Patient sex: F
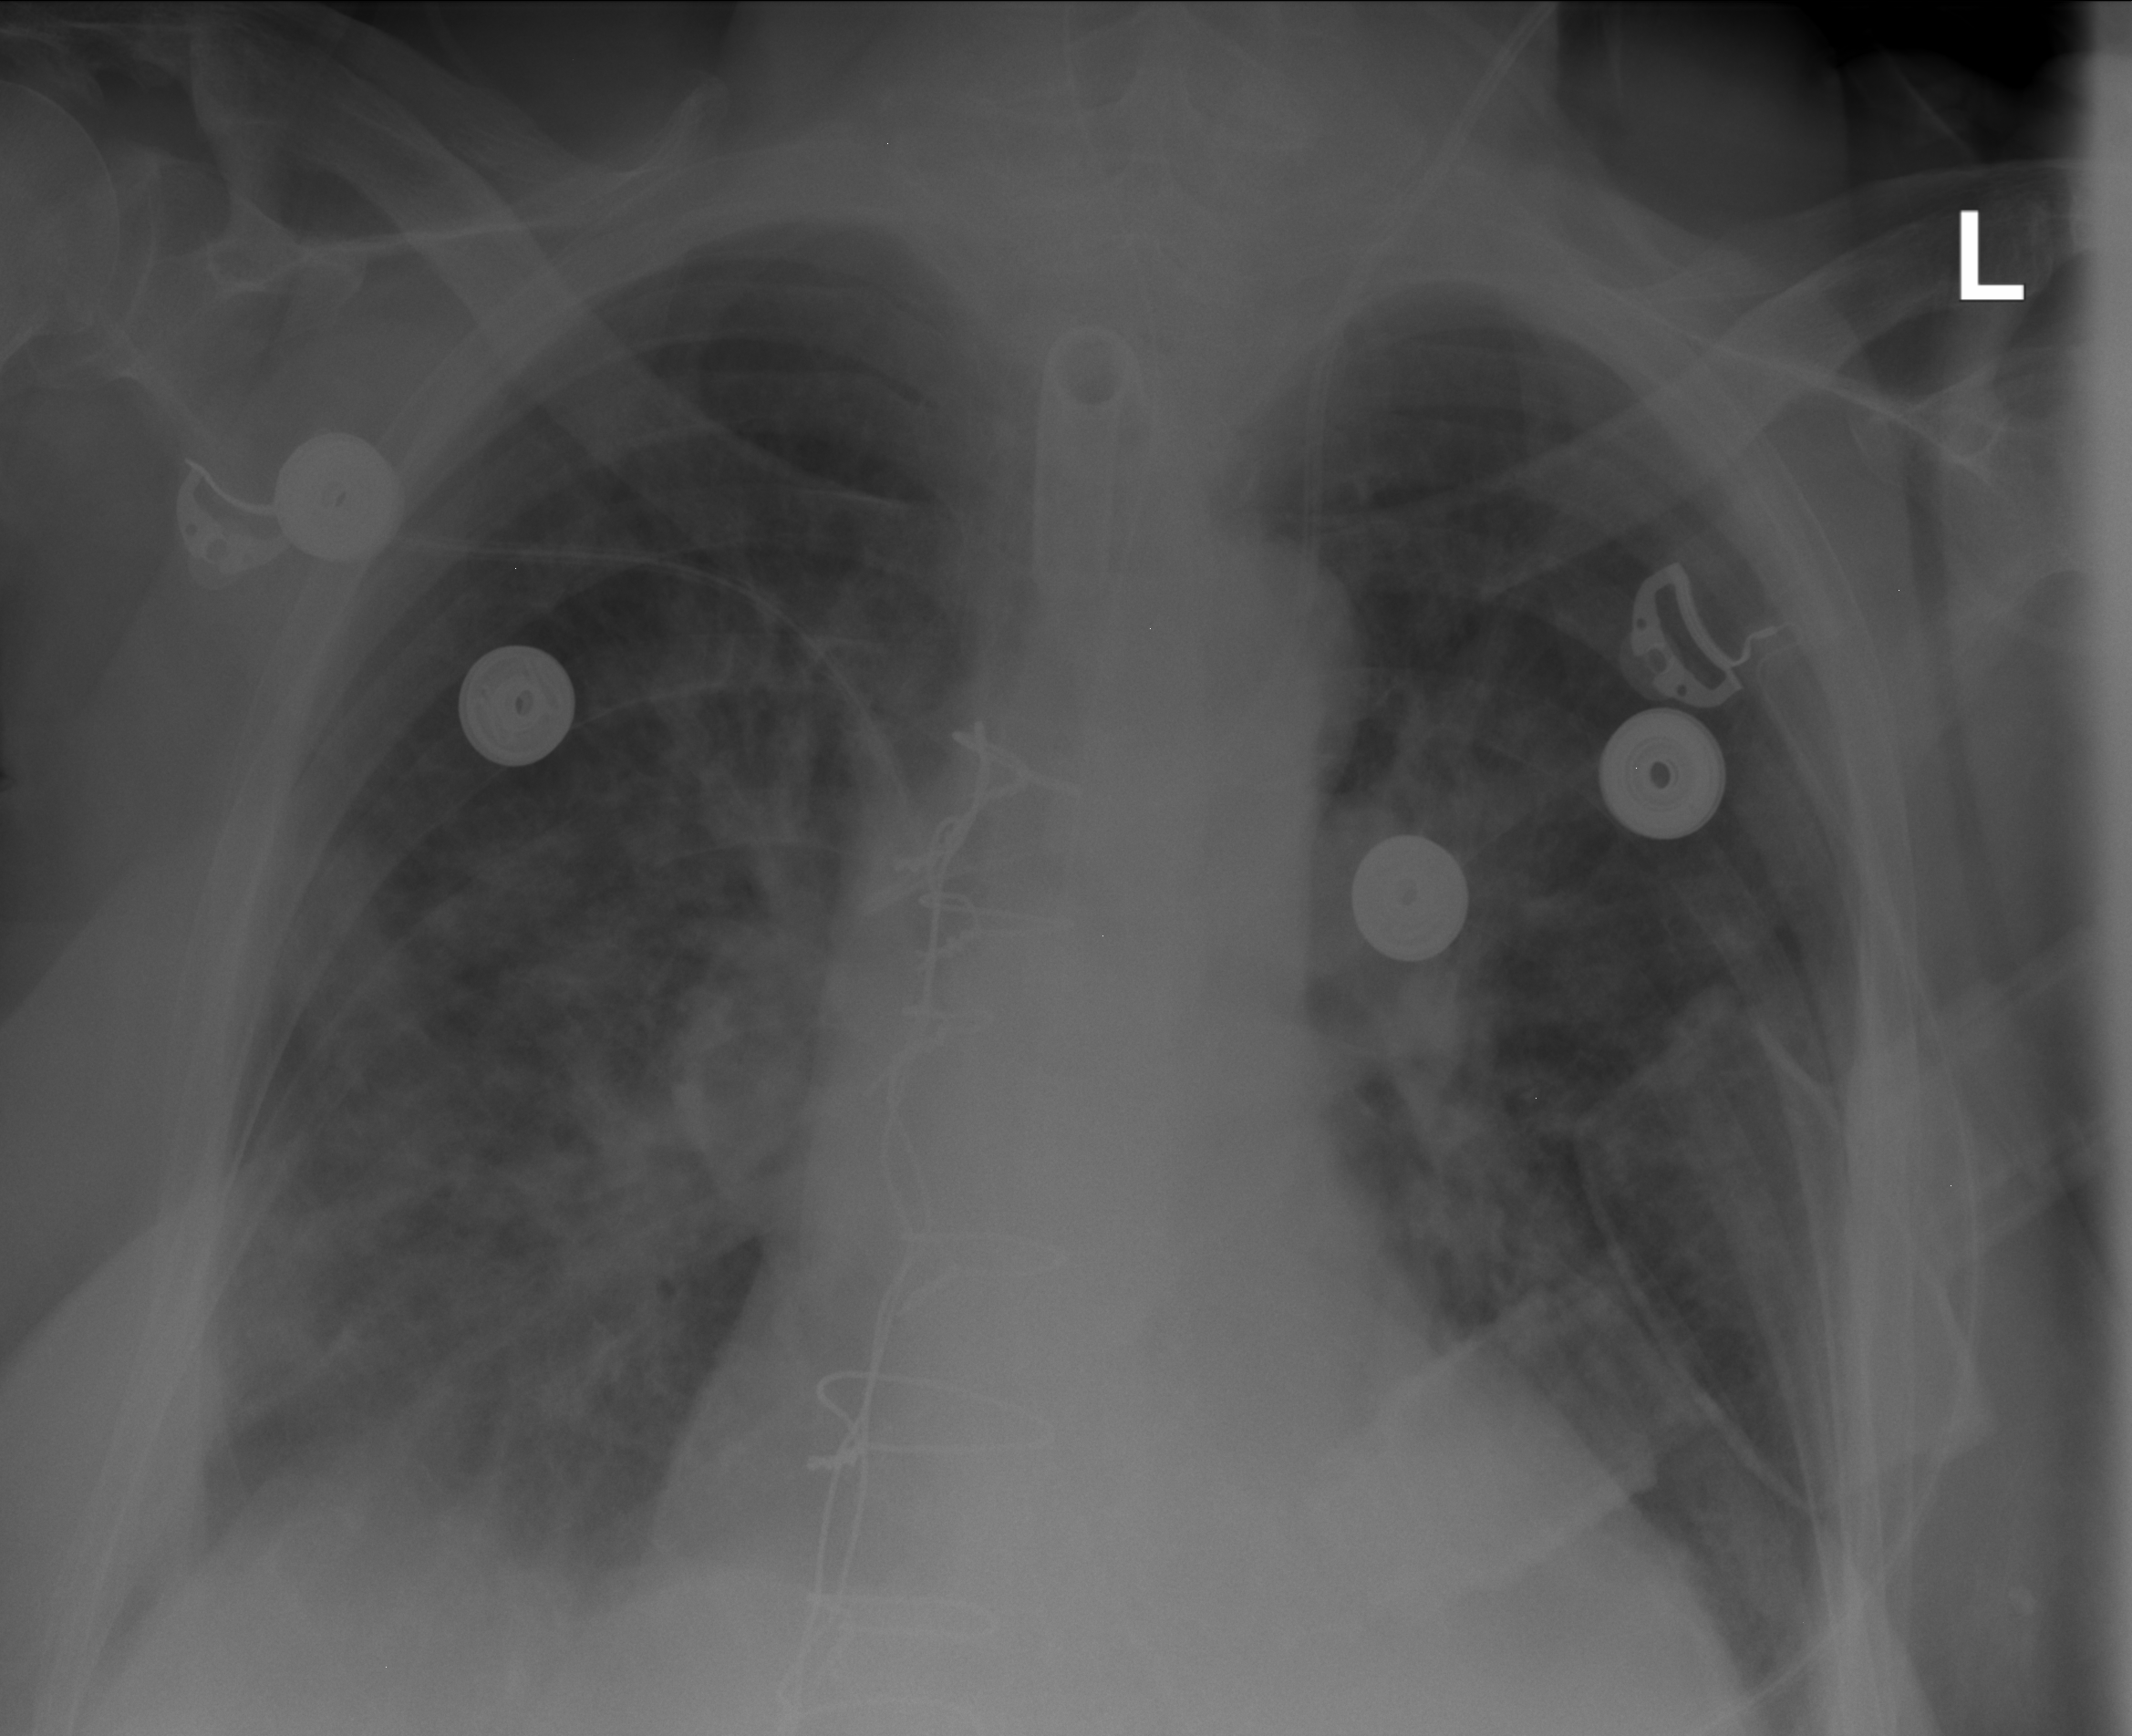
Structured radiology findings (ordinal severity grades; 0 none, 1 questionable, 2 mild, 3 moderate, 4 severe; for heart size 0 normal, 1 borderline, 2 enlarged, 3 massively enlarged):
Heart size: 2
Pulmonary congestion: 2
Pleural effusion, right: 2
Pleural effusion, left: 2
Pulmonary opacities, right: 3
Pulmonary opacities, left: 2
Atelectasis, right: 2
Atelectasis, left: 2